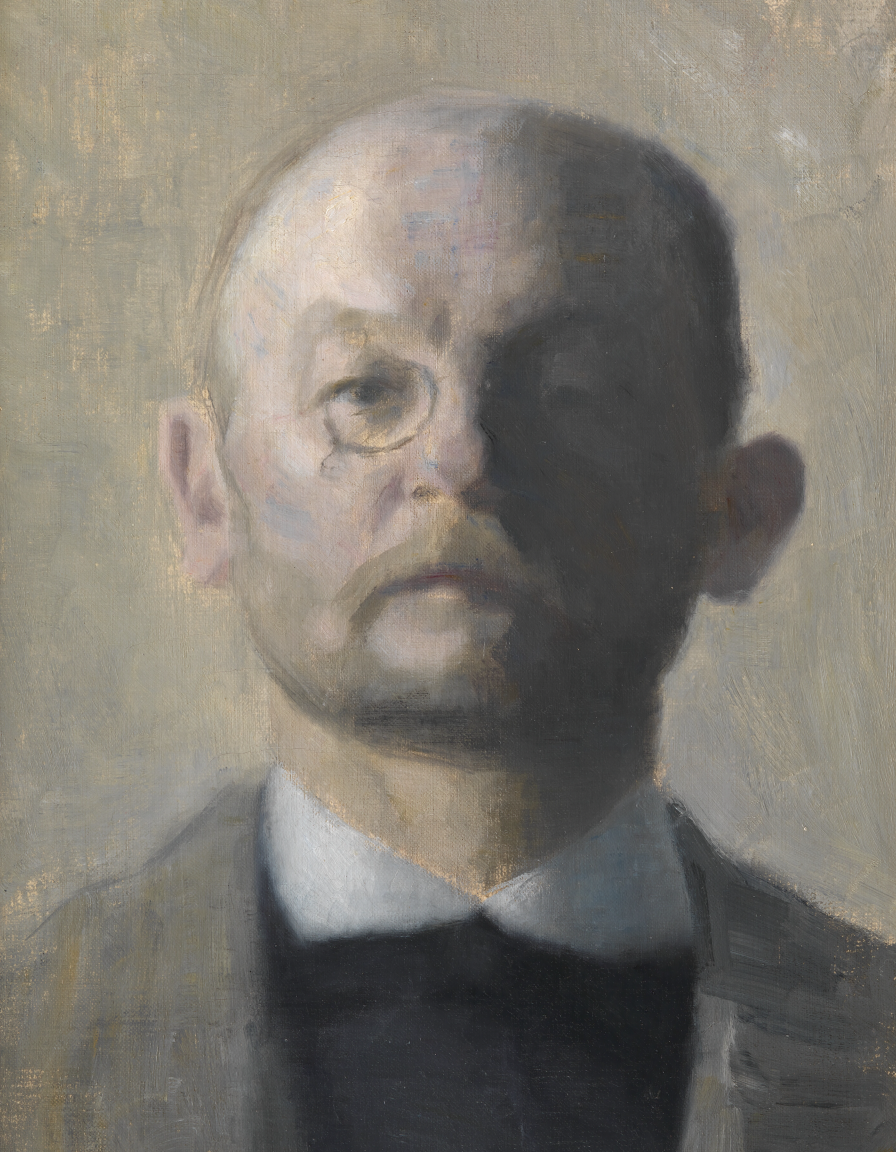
portrait painting, close up, soft diffused light, balding man with monocle and short moustache in dark jacket with white shirt facing viewer, face half in deep shadow, pale neutral background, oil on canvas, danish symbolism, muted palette